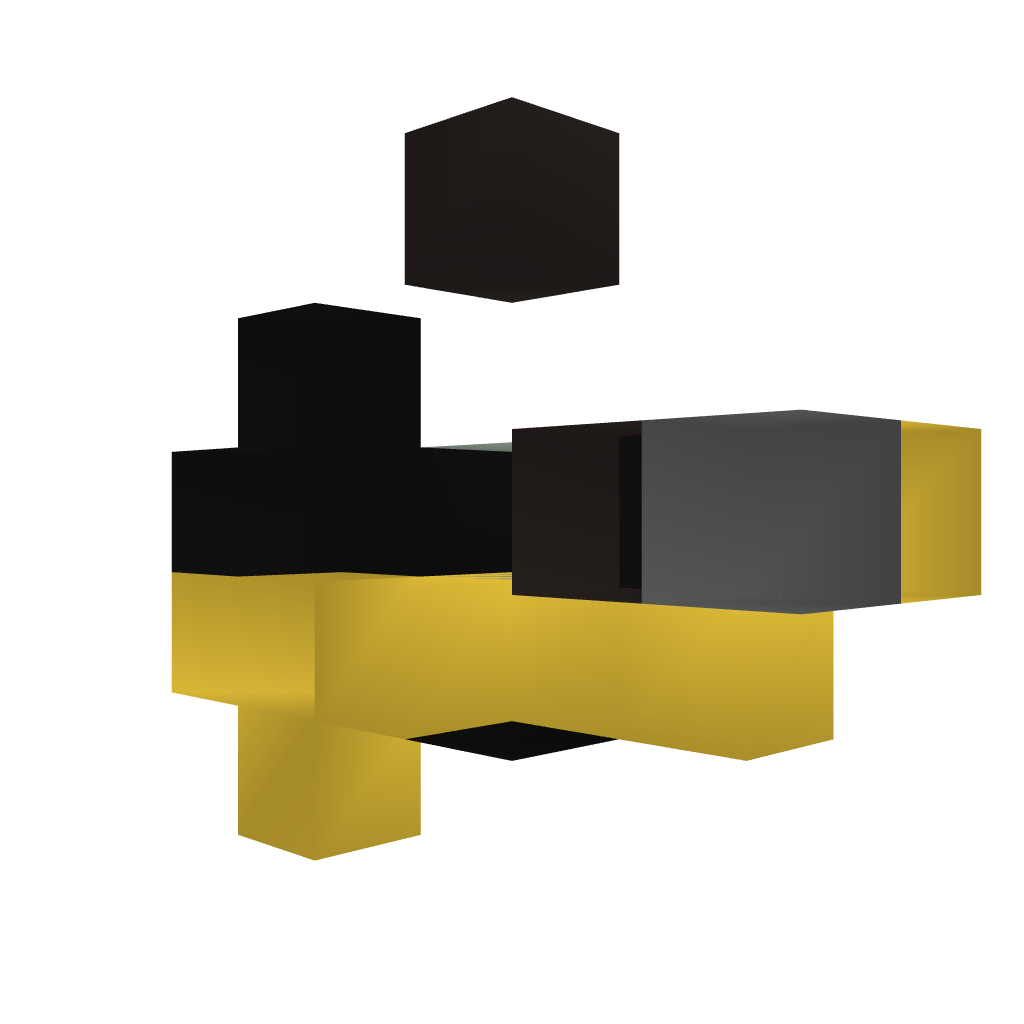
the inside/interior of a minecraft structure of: Shop (Dispenser)